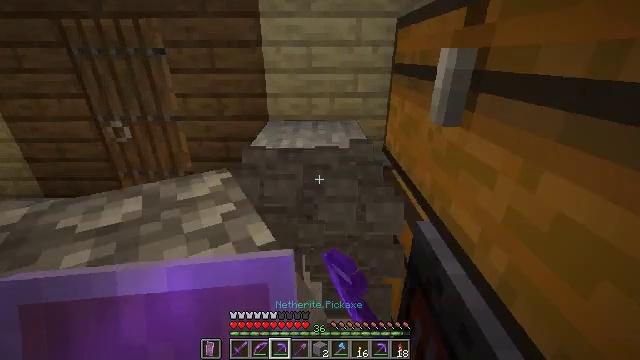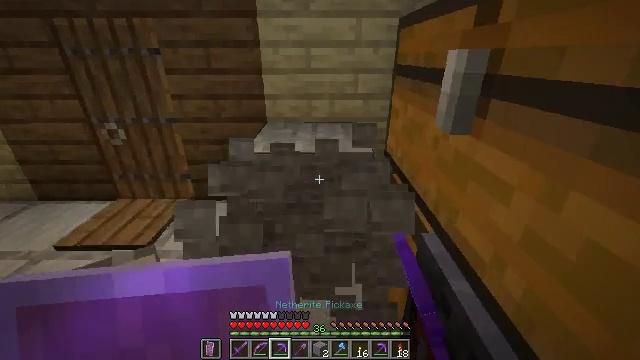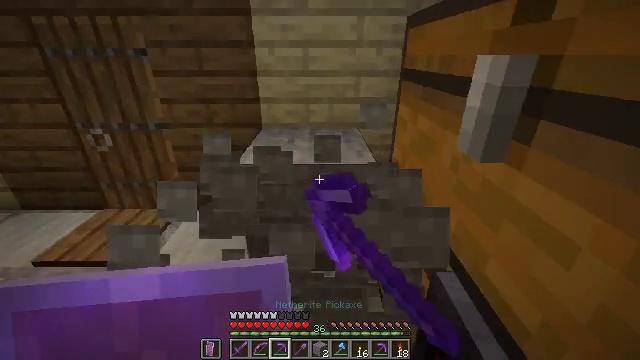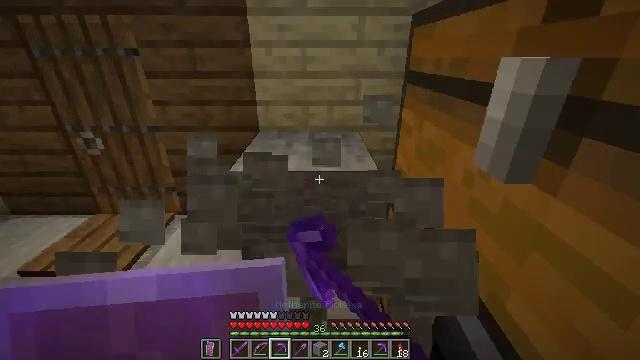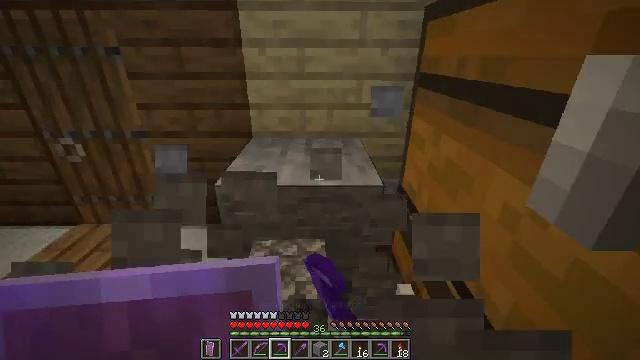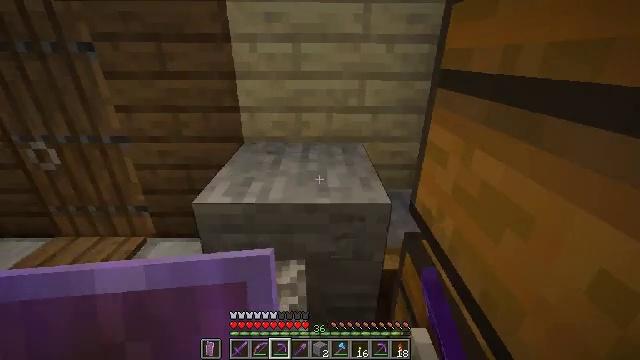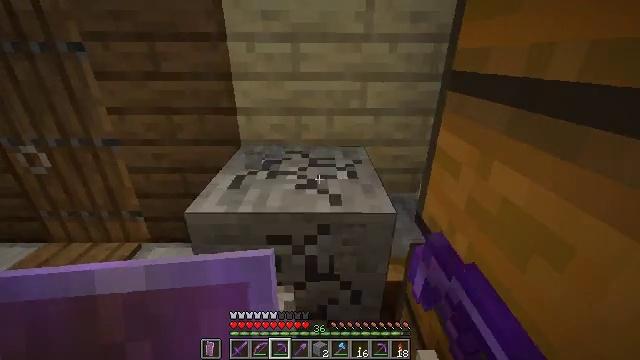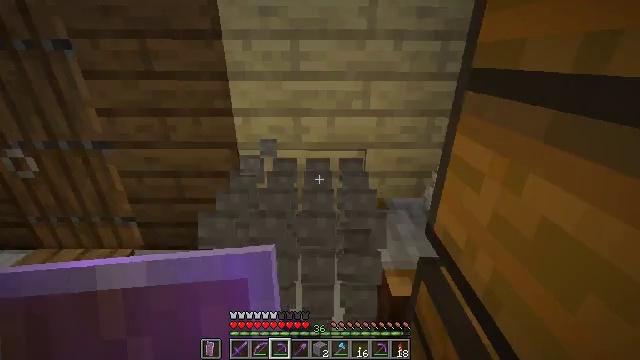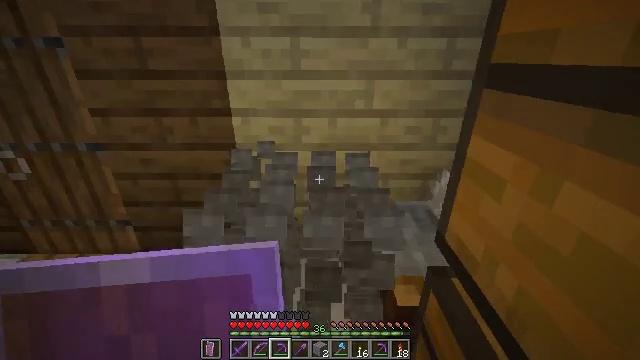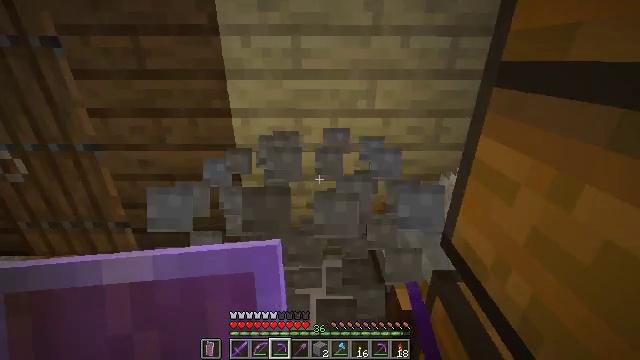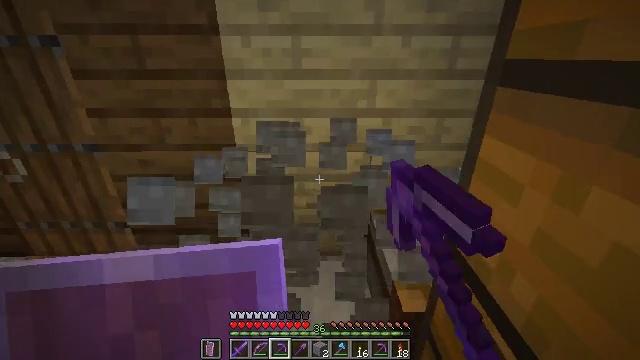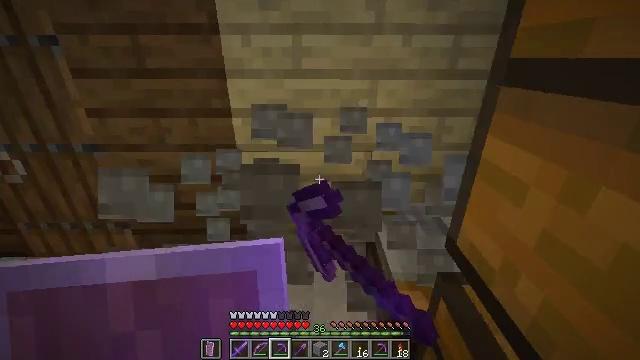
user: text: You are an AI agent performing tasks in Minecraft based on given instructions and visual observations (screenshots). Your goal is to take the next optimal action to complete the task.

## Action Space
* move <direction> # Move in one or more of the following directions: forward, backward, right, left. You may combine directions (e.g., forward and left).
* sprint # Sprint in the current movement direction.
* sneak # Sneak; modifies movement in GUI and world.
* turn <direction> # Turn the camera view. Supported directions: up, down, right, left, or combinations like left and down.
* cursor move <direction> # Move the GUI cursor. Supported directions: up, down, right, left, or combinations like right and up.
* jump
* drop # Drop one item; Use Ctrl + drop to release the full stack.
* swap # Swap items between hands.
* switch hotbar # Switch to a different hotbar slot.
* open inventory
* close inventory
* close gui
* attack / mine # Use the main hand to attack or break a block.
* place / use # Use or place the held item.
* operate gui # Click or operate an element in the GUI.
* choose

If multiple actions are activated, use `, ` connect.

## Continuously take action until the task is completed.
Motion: motion action
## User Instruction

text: Gather stone by using a pickaxe.
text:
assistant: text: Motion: move forward, attack / mine
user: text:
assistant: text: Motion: move forward, attack / mine
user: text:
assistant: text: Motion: move forward, attack / mine
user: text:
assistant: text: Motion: move forward, attack / mine
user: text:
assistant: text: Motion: move forward, attack / mine
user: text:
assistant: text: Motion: attack / mine
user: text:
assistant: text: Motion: attack / mine
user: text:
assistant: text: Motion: attack / mine
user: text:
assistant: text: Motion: attack / mine
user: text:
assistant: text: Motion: no_op
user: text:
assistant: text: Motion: no_op
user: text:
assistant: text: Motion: no_op